Question: I working with SWT and am having some issues laying things out the way I want. Essentially I have a 'Text' object that I want to have its width be what ever the width of the component it is located in is. I could use 'FillLayout' but then the button below it would also grow, which is not what I want.
Here is a screen shot to illustrate the problem:

Here is a the test code I am using to reproduce, and try to fix the problem:
'''
import org.eclipse.swt.SWT;
import org.eclipse.swt.layout.GridData;
import org.eclipse.swt.layout.GridLayout;
import org.eclipse.swt.widgets.Button;
import org.eclipse.swt.widgets.Display;
import org.eclipse.swt.widgets.Shell;
import org.eclipse.swt.widgets.Text;
import org.eclipse.wb.swt.SWTResourceManager;
public class Test {
public static void main(String[] args) {
Display display = new Display();
Shell shell = new Shell(display);
shell.setBackground(SWTResourceManager.getColor(SWT.COLOR_WHITE));
//setup the layout manager
GridLayout layout = new GridLayout(1, false);
layout.horizontalSpacing = 0;
layout.marginHeight = 0;
layout.verticalSpacing = 5;
layout.marginWidth = 0;
layout.marginBottom = 20;
layout.marginTop = 5;
shell.setLayout(layout);
//create the text field
Text inputField = new Text(shell, SWT.BORDER);
GridData data = new GridData();
data.horizontalAlignment = GridData.FILL;
data.grabExcessHorizontalSpace = true;
inputField.setData(data);
//create the button
Button lookup = new Button(shell, SWT.PUSH);
lookup.setText("Lookup");
shell.pack();
shell.open();
while (!shell.isDisposed()) {
if (!display.readAndDispatch()) display.sleep();
}
}
}
'''
I assume it is just I am not setting something correctly on the 'GridData' object for the 'inputField', but whatever it is I am definitely not seeing it.
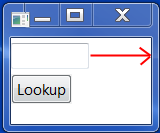
Answer: You have to use 'setLayoutData()' to set the 'GridData' not 'setData()':
'''
Text inputField = new Text(shell, SWT.BORDER);
GridData data = new GridData();
data.horizontalAlignment = SWT.FILL;
data.grabExcessHorizontalSpace = true;
inputField.setLayoutData(data);
'''
BTW: the use of 'GridData.FILL' <URL>, use 'SWT.FILL' instead.